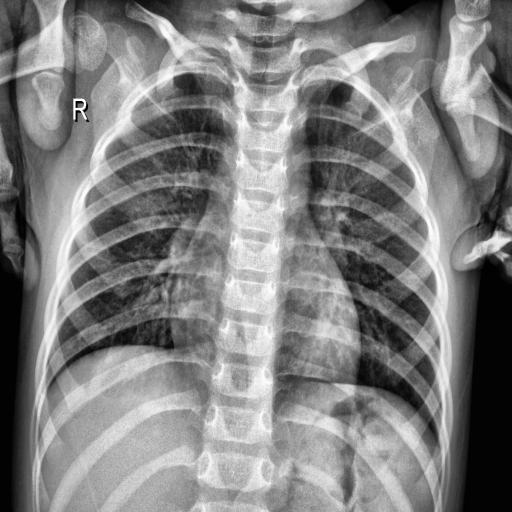
Finding: NORMAL